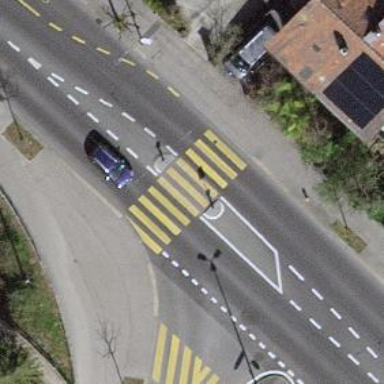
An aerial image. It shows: Marked crossing on footway with clear markings.